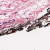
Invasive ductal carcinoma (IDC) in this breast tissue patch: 0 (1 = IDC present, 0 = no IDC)